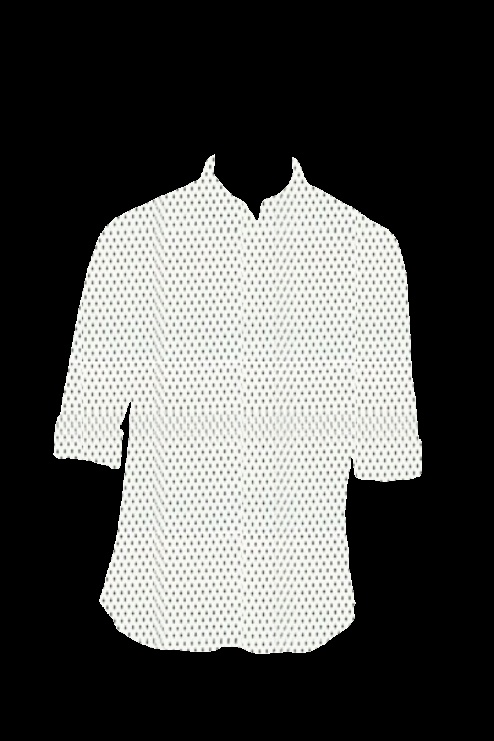
green polka dot tee